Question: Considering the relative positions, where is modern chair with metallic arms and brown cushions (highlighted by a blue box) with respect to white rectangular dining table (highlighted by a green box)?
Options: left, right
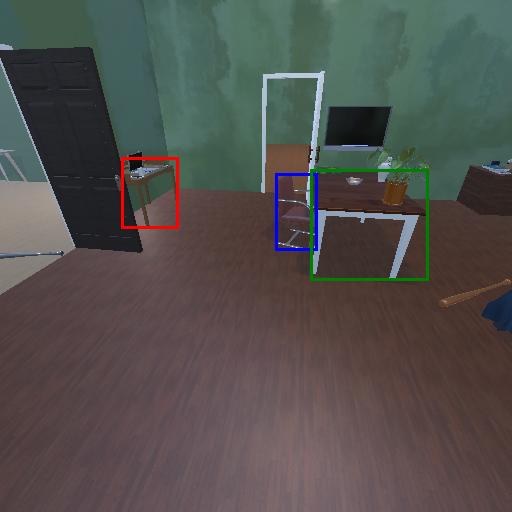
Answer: left